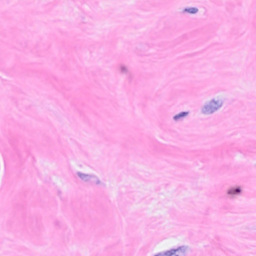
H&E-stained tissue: Breast